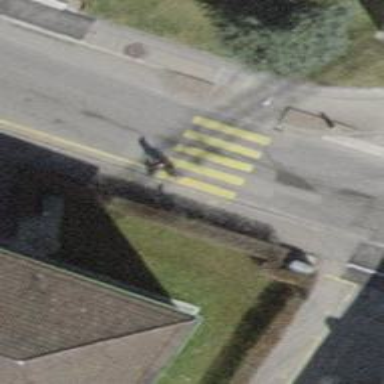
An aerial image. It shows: Marked zebra crossing on the road.